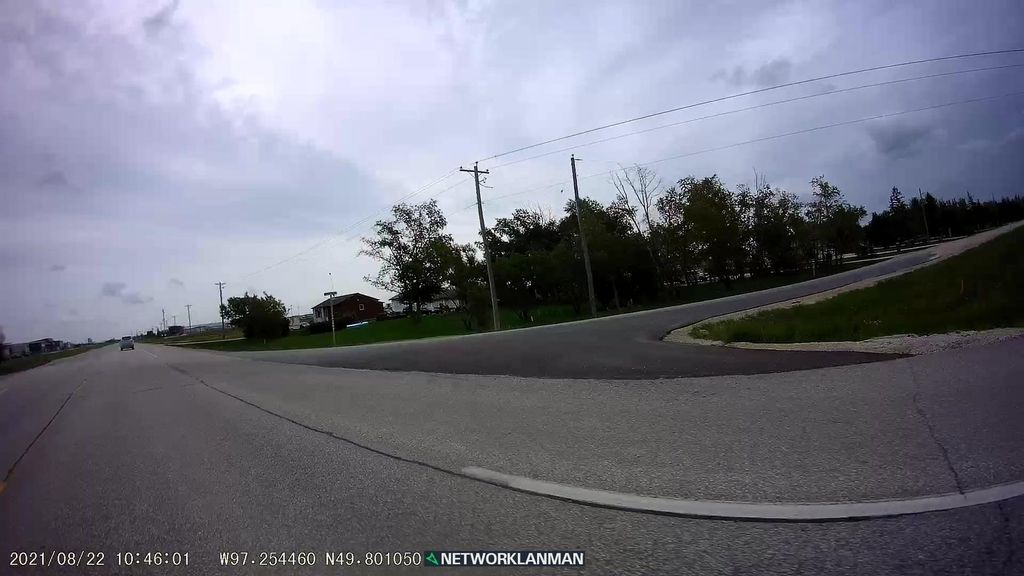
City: winnipeg